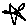
Label: star